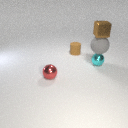
large gray rubber sphere below small brown metal cube